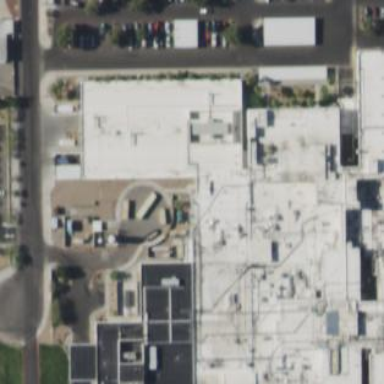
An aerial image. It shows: Hospital building.